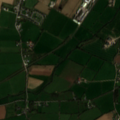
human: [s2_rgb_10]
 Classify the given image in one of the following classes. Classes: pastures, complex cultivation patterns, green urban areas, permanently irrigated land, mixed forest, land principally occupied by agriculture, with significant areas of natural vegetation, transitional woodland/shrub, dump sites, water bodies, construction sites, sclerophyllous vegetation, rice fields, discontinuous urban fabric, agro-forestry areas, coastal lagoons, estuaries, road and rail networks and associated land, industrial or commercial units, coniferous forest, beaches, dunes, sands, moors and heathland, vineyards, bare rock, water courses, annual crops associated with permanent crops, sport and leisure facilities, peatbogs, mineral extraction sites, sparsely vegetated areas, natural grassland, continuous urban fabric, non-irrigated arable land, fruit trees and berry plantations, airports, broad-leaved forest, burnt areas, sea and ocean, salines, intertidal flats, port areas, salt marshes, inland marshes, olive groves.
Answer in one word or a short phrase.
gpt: discontinuous urban fabric, non-irrigated arable land, pastures